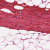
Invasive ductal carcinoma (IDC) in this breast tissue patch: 0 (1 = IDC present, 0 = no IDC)